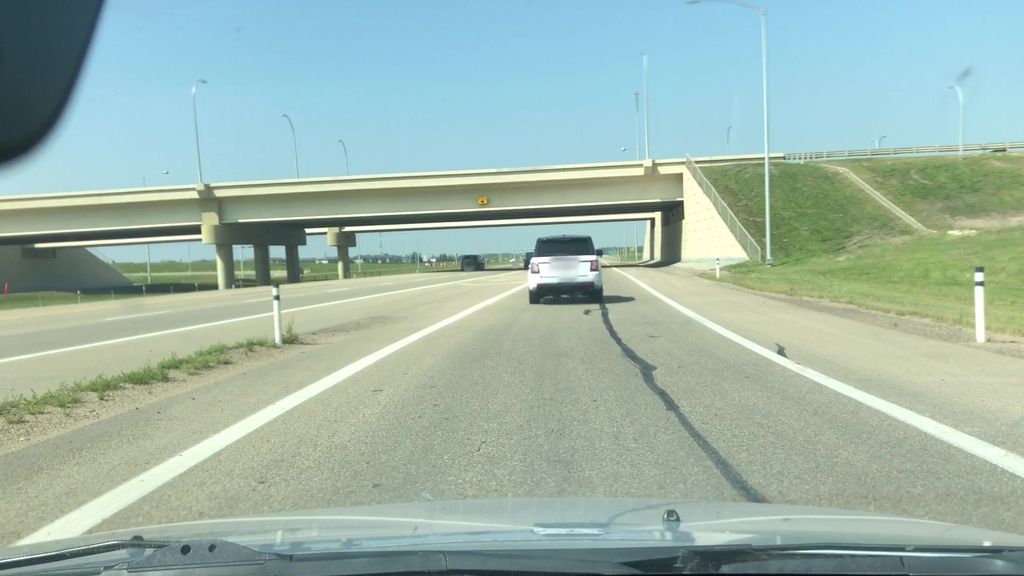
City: edmonton